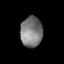
Tissue: lung
Cell type: Endothelial cells
Senescence score: 0.2041
Nuclear area (px): 654
Mean DAPI intensity: 123.645